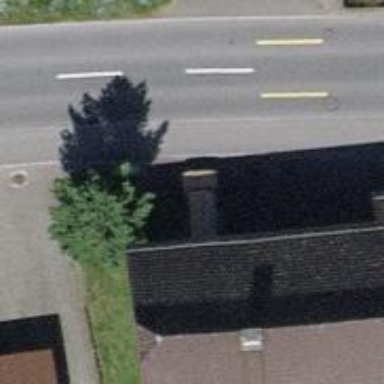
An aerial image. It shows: Sidewalk.